Question: Guyz, I have seen both of these in practical use quiet a lot...
'''
JSession::getFormToken() vs JUtility::getToken()
'''
Now I wish to know if they are the same(then why named differently), do they belong to different Joomla! versions, and if one is prefered which should I go with?
Note: I have searched enough and I must say both seem to be used equally, in official docs, tutorials, stackoverflow answers, etc..
As of 7-FEB-2014 the official pages for both <URL> are showing this warning..

While <URL> page which is clearly intended for 2.5-3.xx states the use of
'''
JSession::getFormToken()
'''
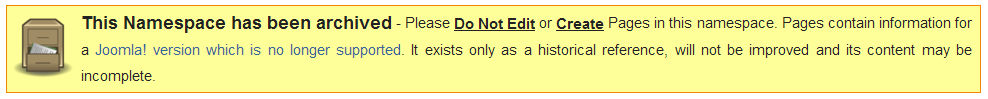
Answer: I can say only one difference with these two.
It is based on Joomla api version. 'JUtility::getToken()' is available from Joomla 1.5 and
'JSession::getFormToken' available from Joomla 1.6.
In fact both are doing same task like <URL>.
So may be in future 'JUtility::getToken()' may be depreciated or removed from latest versions like what Joomla did for 'DS' constant Its available from 'J1.5' to 'J2.5' but on 'J3.x' Its removed and they use DIRECTORY_SEPARATOR.